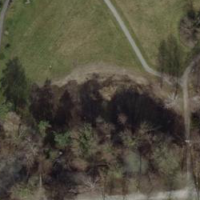
EUNIS habitat code: 53
Species observed at this site:
Passer domesticus
Gallinula chloropus
Fulica atra
Anas platyrhynchos
Alcedo atthis